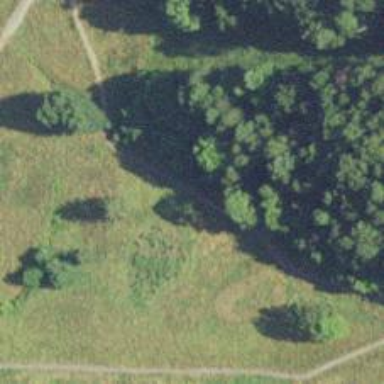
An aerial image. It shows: Path designated for golf carts.